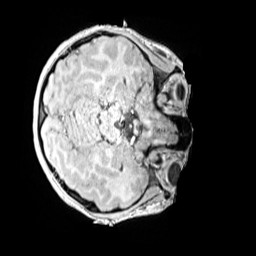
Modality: MP2RAGE
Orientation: axial
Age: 11
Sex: female
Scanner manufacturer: siemens
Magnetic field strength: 3 T
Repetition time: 4 s
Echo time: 0.00299 s